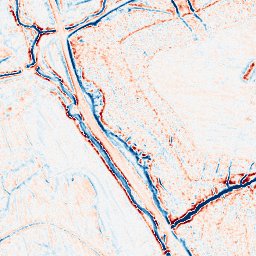
Category: edge_preserving
Decomposition family: bilateral
Decomposition parameters: d: 9
sigma_color: 75
sigma_space: 25
Upsampling method: bicubic_16x
Upsampling parameters: scale: 16
Upsampling scale: 16